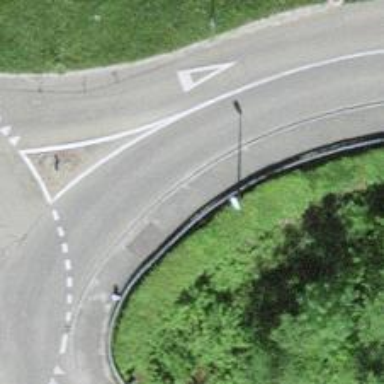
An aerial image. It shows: Asphalt sidewalk.